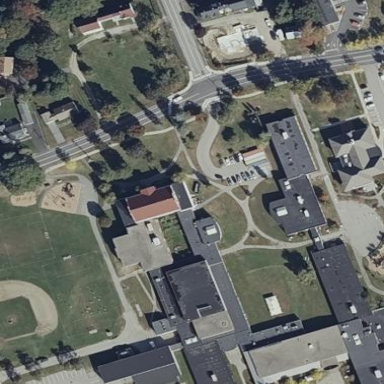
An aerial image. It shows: School building.